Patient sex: M
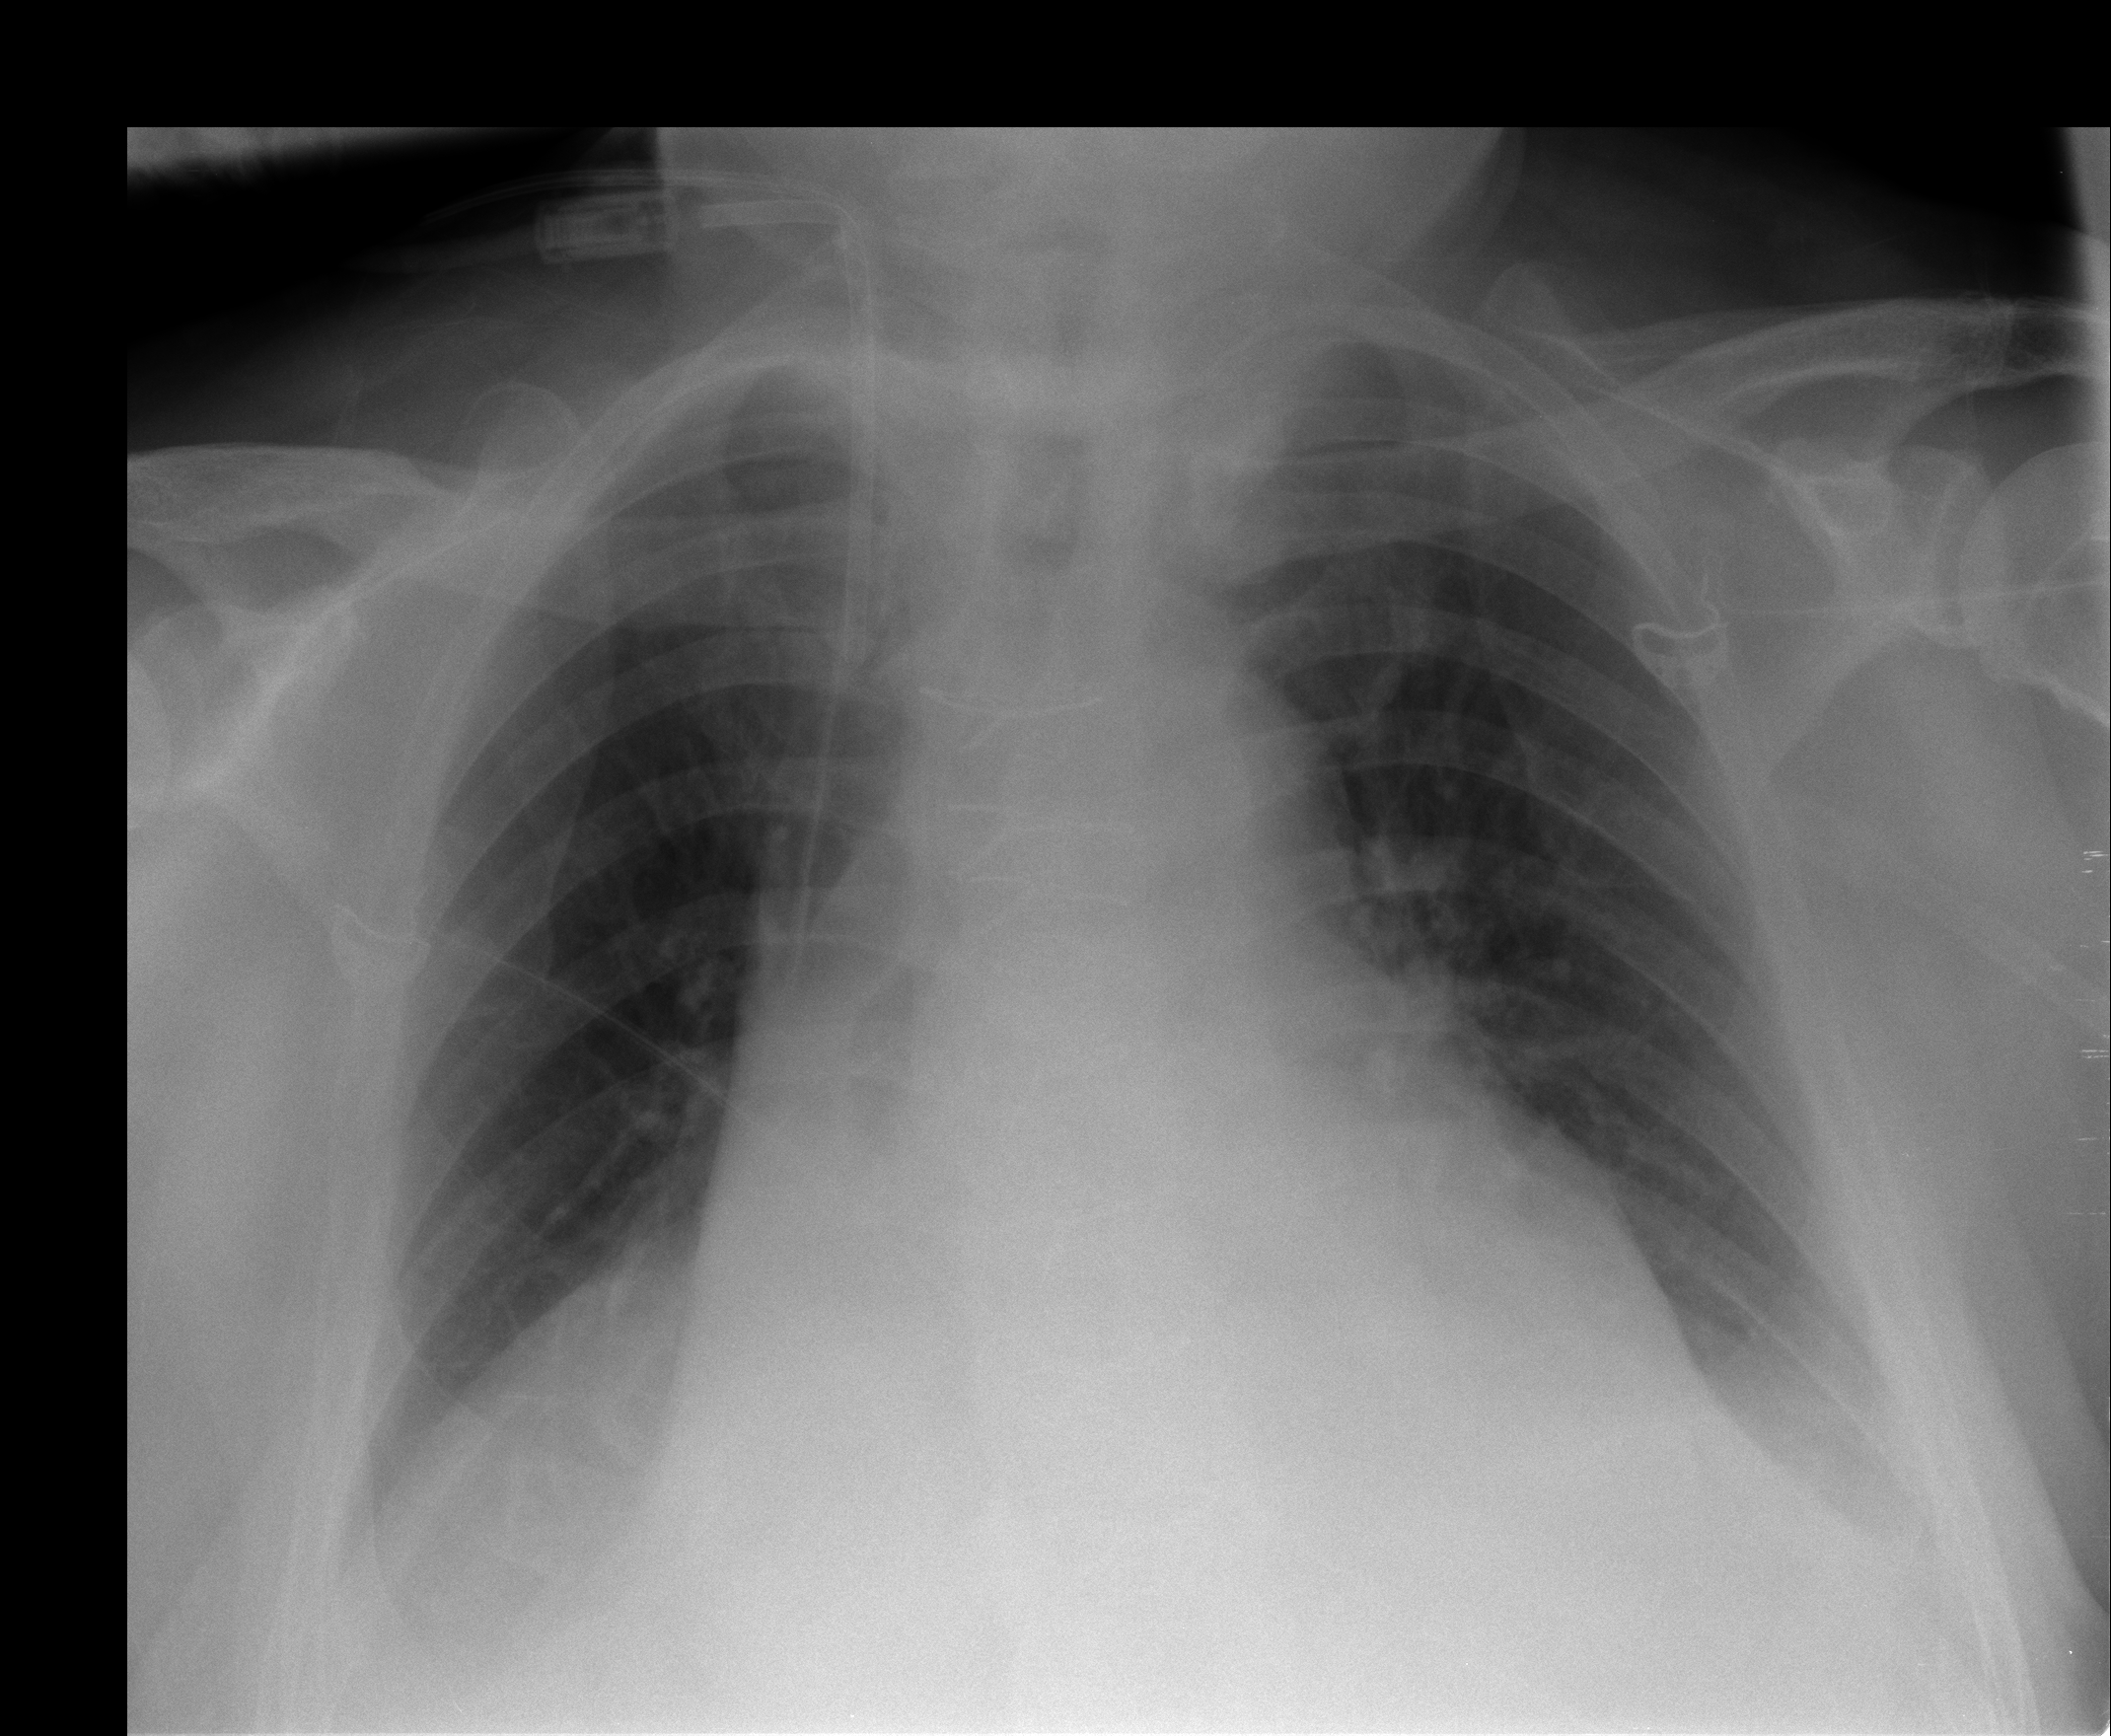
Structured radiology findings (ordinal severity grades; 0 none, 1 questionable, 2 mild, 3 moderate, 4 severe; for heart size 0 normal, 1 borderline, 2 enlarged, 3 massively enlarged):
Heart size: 2
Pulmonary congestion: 0
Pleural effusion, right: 2
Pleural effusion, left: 2
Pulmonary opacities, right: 0
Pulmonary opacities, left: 0
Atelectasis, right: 0
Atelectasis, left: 0